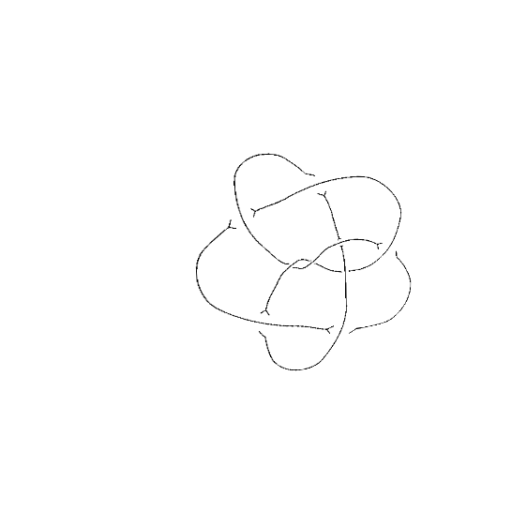
Crossing number: 9